Current action and preconditions to check: path_clear

Your task: For each precondition in the list above, predict whether it will hold at this action.

Consider the current scene as observed from the mobile robot's camera, and analyze the predicted future states of all dynamic agents (e.g., people, animals, vehicles, or any moving entities) within the NEXT SECOND.

IMPORTANT: Only answer "very likely" if you are absolutely certain—based on strong, clear evidence—that a dynamic agent will violate the precondition in the predicted future state. Do NOT answer "very likely" for unlikely, ambiguous, or low-probability risks.

Ask yourself for each precondition: Is there a high probability, with clear and convincing evidence, that the predicted future states of any dynamic agent will interfere with the predicted future state of the currently executing action within the NEXT SECOND, causing that precondition to fail?

Assess the risk level based on these predictions. Use "likely" or "very likely" if motions create a clear risk of interference.

Use "neutral" or "improbable" if agents are nearby but their predicted paths are clearly diverging or non-conflicting.

Failure Risk Categories: "very improbable", "improbable", "neutral", "likely", "very likely"

Answer Format: Output ONLY the probability_of_failure value from these categories: "very improbable", "improbable", "neutral", "likely", "very likely"

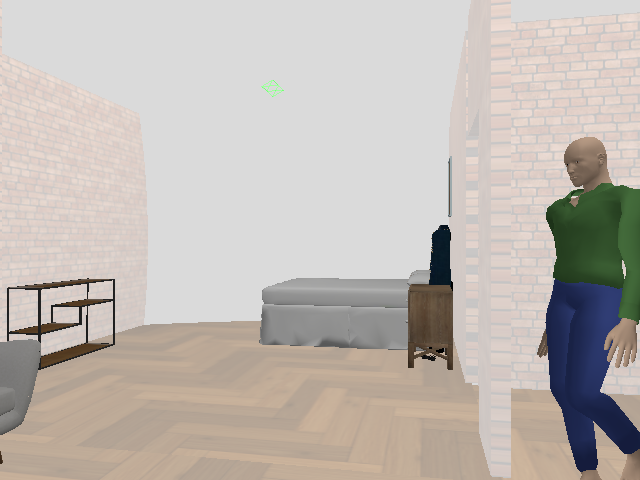

Answer: neutral